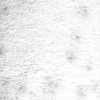
Label: not_dusty